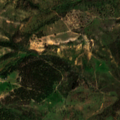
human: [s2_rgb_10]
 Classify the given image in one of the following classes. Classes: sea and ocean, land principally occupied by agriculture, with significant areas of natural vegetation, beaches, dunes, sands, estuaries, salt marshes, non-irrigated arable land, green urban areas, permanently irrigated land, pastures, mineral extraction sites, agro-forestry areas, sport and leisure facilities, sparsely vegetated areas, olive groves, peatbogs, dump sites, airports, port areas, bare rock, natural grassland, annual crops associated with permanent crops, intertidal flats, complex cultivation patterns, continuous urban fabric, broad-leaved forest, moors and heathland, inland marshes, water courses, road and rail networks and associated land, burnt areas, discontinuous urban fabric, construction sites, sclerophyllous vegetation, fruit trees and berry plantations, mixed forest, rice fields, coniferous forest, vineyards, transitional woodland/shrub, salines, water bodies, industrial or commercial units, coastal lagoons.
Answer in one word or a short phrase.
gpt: non-irrigated arable land, land principally occupied by agriculture, with significant areas of natural vegetation, agro-forestry areas, broad-leaved forest